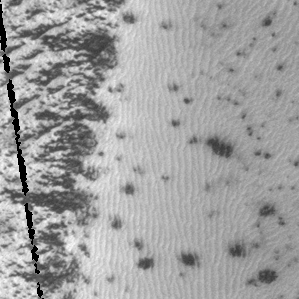
Label: frost